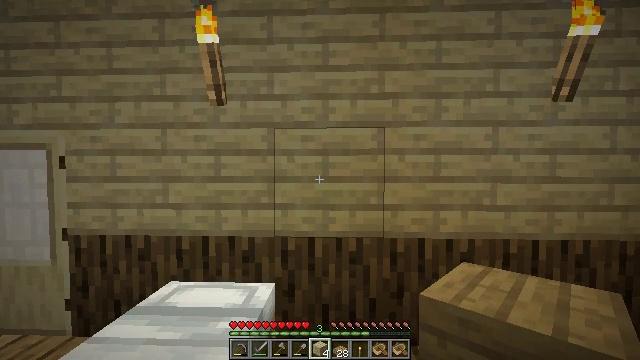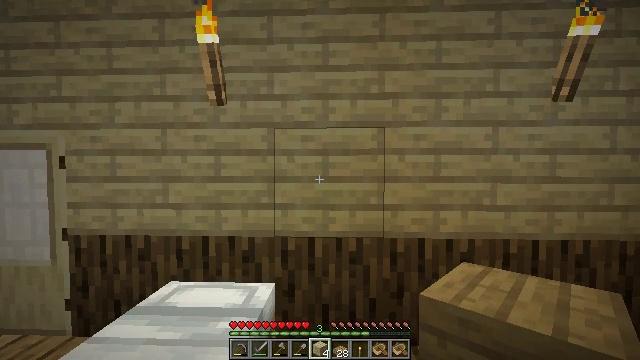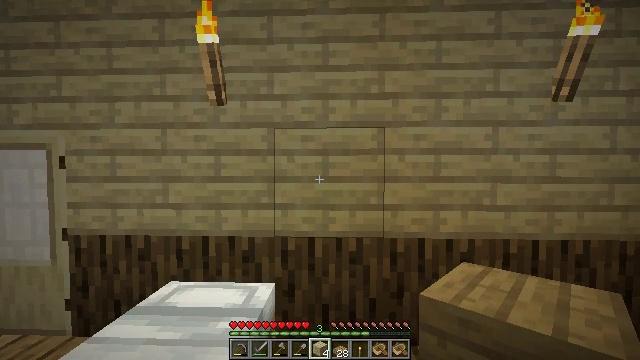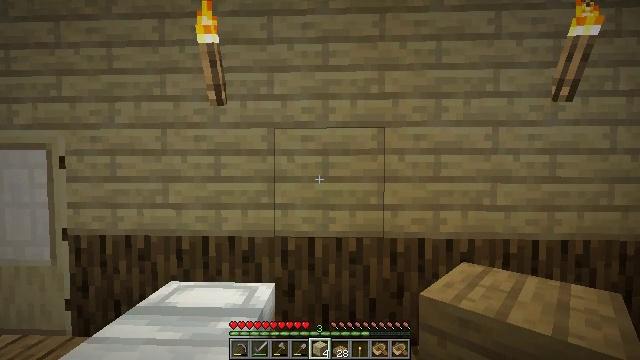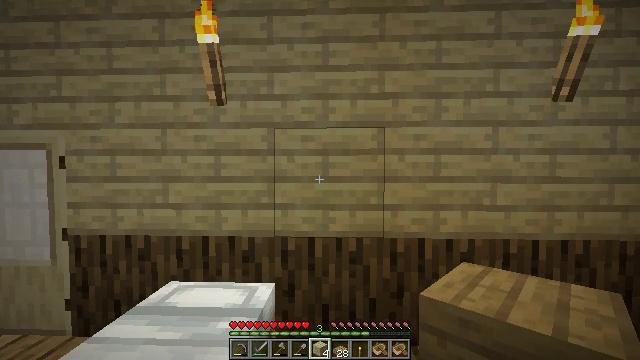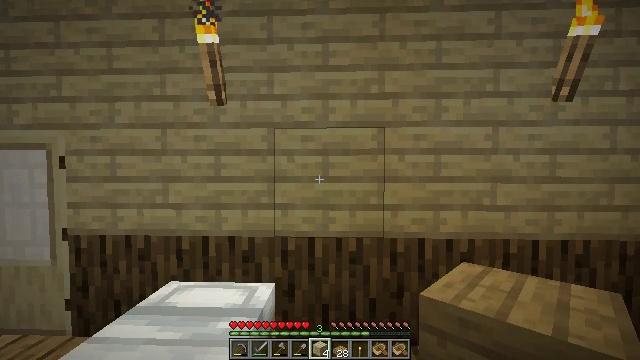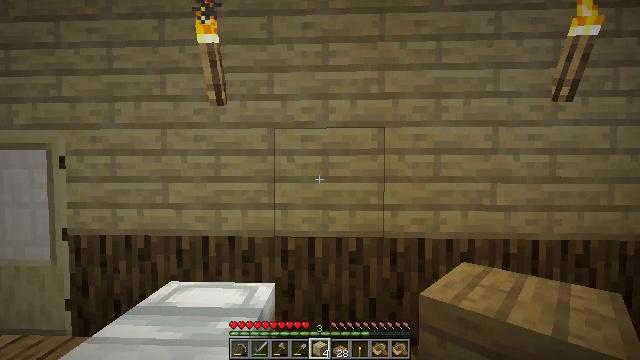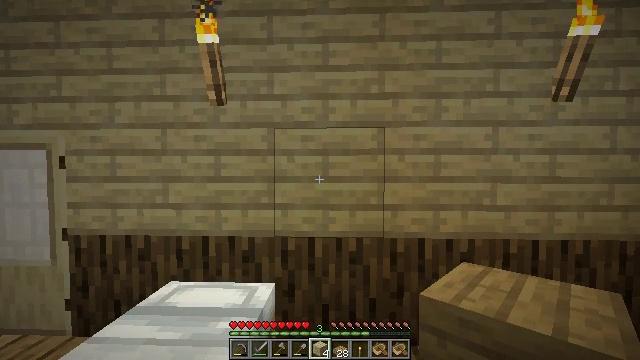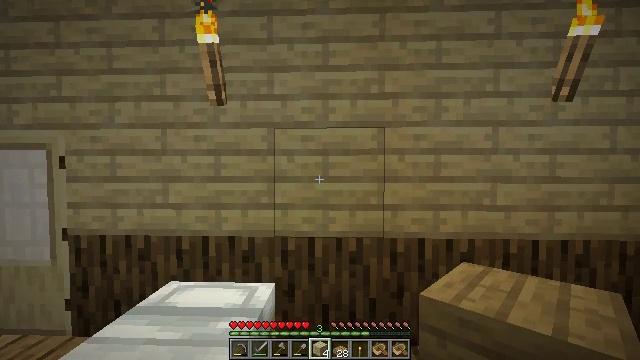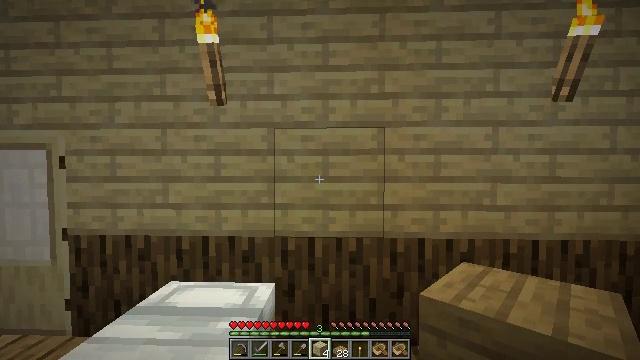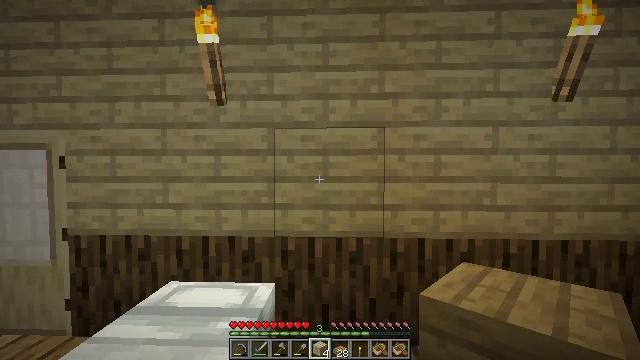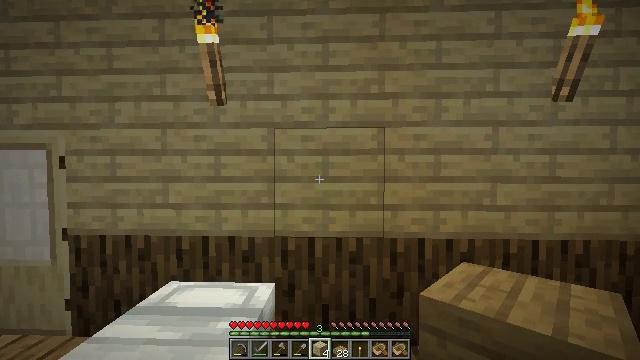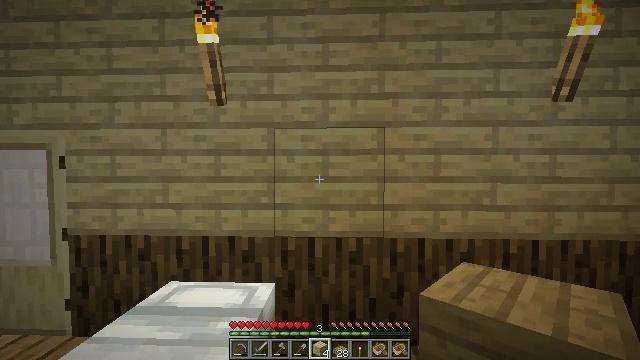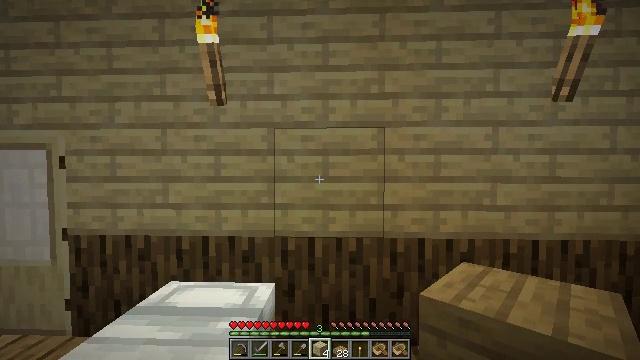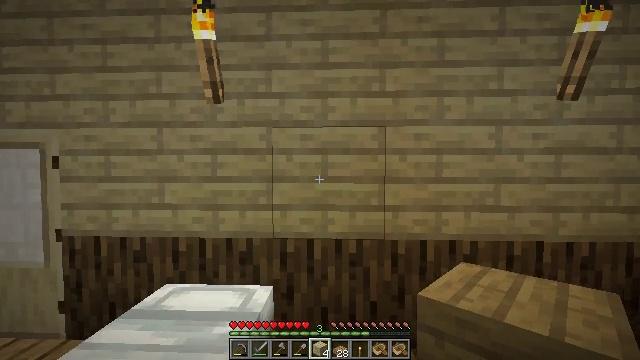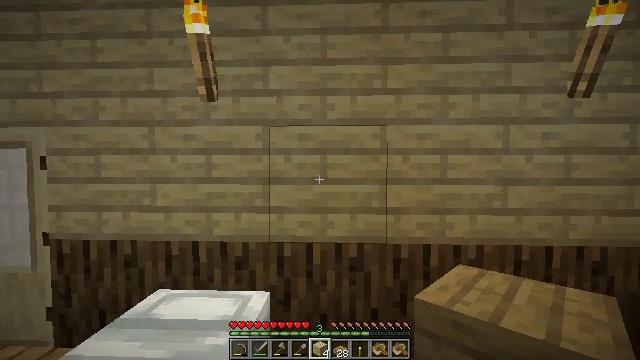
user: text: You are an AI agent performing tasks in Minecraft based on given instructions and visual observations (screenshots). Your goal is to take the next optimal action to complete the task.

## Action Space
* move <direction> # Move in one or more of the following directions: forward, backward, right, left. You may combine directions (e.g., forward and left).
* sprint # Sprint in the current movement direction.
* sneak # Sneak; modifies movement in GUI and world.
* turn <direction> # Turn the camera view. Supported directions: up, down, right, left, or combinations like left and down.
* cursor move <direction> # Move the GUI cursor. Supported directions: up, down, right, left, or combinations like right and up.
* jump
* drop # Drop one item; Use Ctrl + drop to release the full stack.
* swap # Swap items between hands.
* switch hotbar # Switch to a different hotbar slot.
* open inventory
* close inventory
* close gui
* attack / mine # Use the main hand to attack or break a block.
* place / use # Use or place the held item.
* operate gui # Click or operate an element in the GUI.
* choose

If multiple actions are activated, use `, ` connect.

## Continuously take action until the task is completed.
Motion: motion action
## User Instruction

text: Remove birch planks to collect them.
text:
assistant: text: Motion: no_op
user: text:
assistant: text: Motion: no_op
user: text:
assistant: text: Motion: no_op
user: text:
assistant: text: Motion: no_op
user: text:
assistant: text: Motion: no_op
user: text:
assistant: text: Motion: no_op
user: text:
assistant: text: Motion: no_op
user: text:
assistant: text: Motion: no_op
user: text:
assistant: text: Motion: no_op
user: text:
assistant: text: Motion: no_op
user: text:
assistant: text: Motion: no_op
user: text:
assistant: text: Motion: no_op
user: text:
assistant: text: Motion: no_op
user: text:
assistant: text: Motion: move forward
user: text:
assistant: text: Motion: move forward
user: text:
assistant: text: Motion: move forward
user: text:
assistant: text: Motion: move forward
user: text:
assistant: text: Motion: no_op
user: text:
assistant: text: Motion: no_op
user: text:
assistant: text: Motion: no_op
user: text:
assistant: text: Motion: no_op
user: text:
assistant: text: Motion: no_op
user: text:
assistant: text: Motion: no_op
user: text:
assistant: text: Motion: no_op
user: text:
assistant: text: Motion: no_op
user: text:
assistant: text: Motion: no_op
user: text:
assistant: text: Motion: no_op
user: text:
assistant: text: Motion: no_op
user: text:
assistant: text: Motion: no_op
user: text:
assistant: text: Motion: no_op